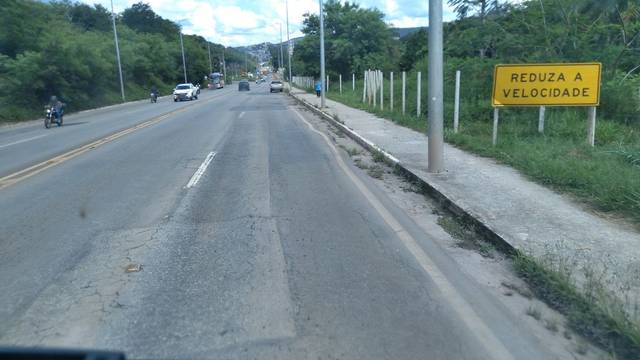
Region: Brazil
Coordinates: -19.875, -43.876